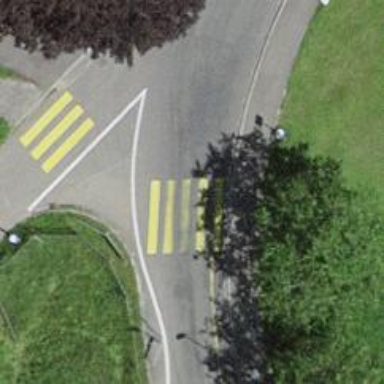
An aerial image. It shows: Uncontrolled zebra crossing on the road.